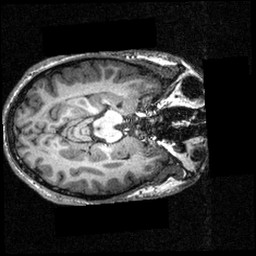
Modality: T1w
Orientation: axial
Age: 24
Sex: male
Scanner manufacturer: siemens
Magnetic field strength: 3.951 T
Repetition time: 1.5 s
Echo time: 0.00335 s